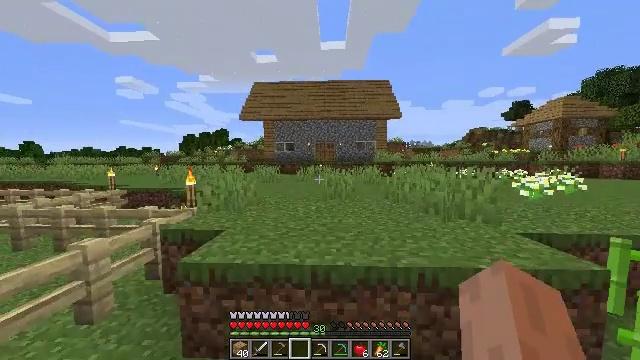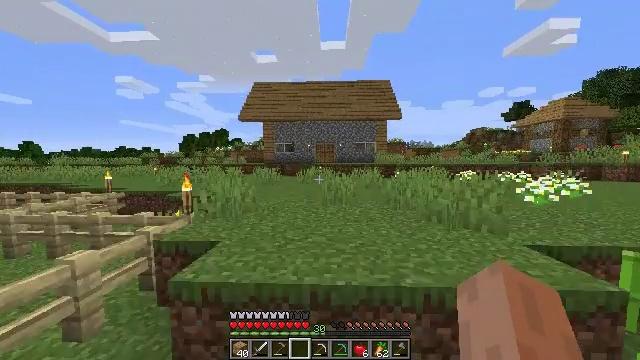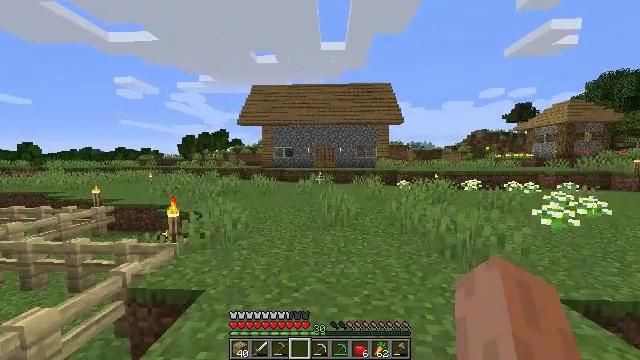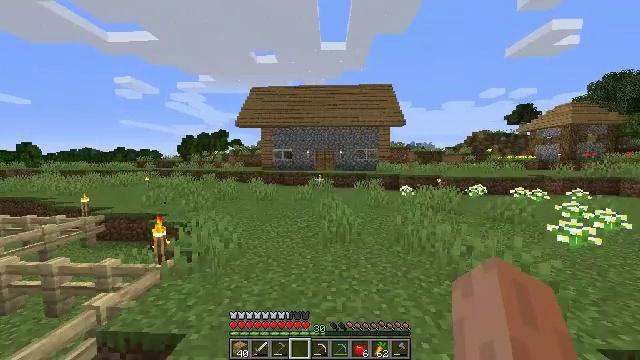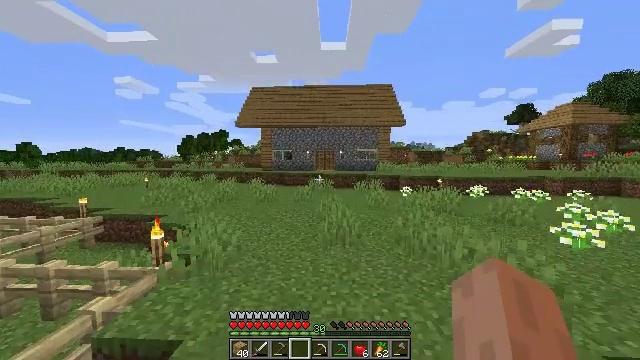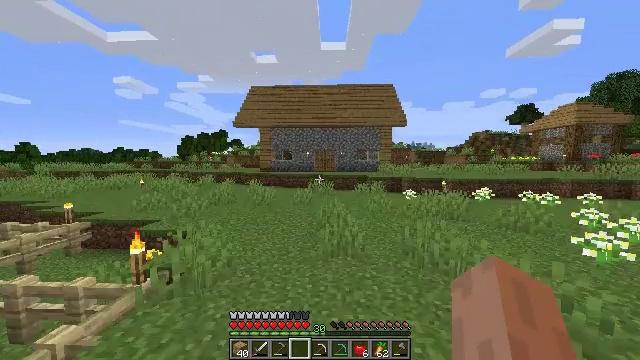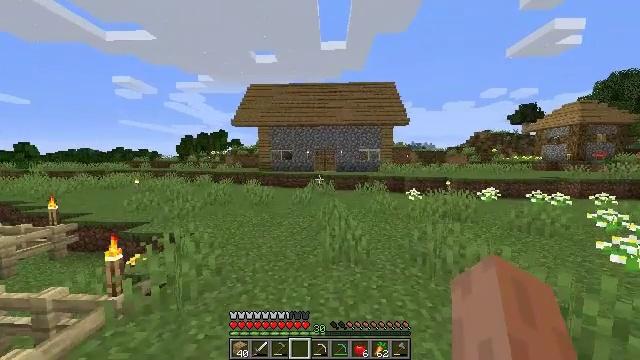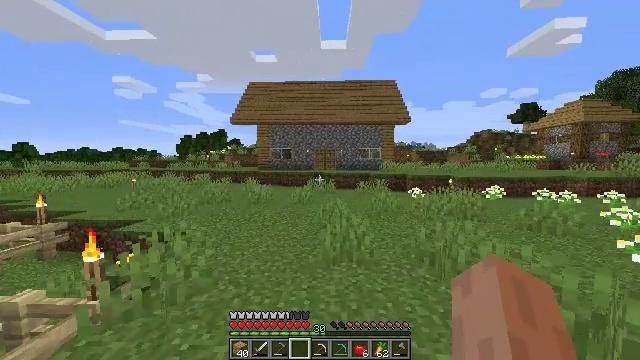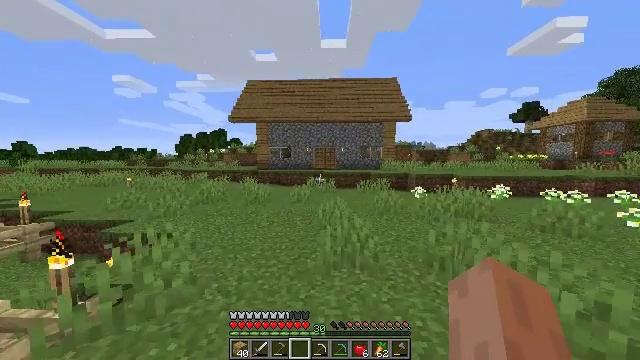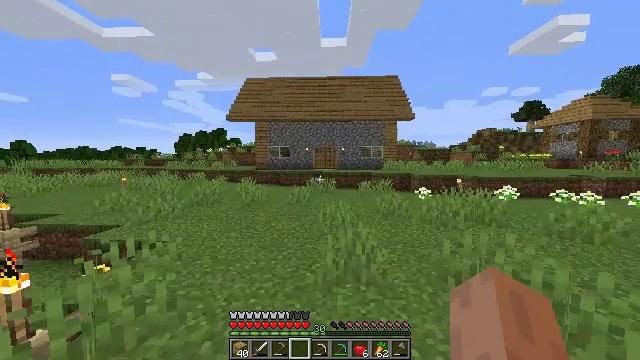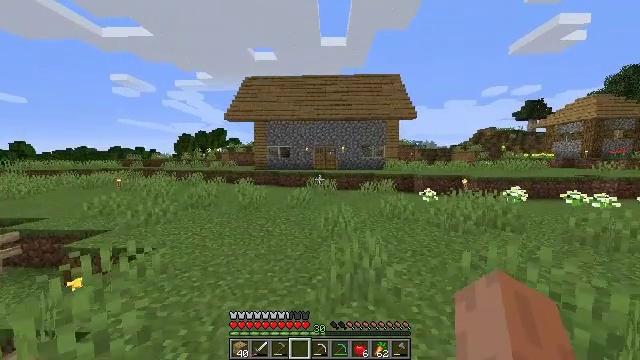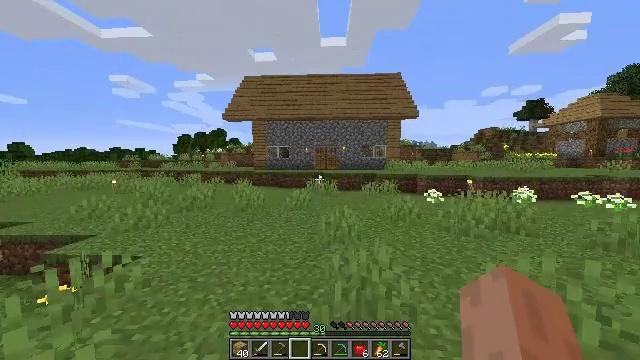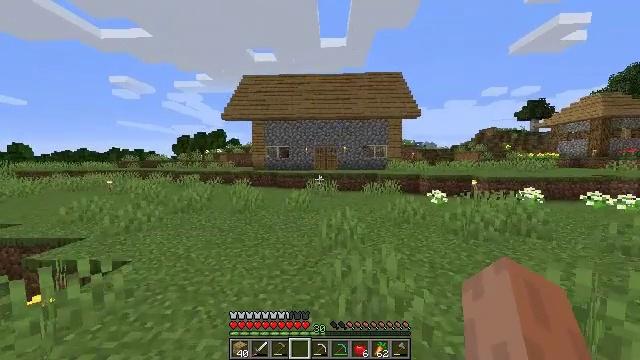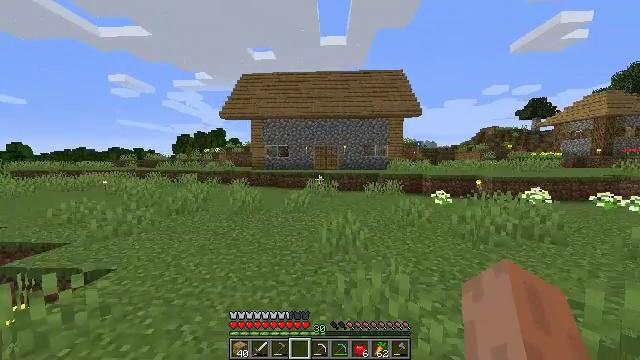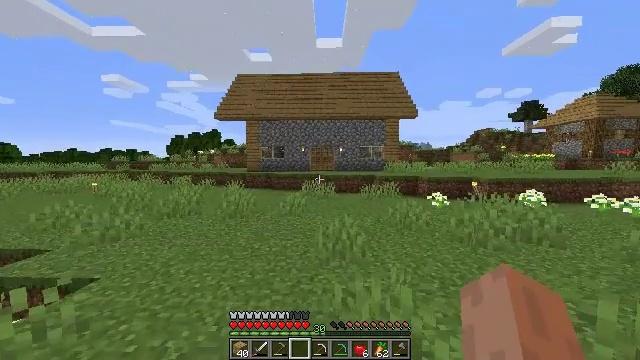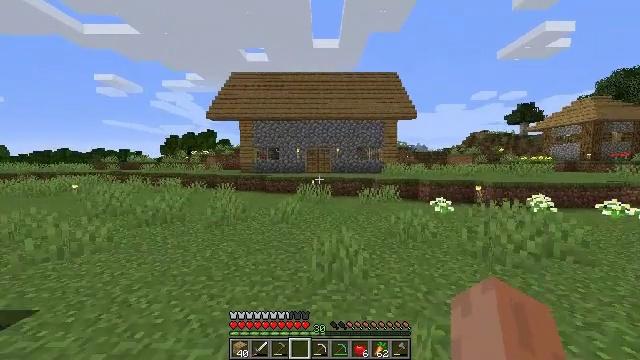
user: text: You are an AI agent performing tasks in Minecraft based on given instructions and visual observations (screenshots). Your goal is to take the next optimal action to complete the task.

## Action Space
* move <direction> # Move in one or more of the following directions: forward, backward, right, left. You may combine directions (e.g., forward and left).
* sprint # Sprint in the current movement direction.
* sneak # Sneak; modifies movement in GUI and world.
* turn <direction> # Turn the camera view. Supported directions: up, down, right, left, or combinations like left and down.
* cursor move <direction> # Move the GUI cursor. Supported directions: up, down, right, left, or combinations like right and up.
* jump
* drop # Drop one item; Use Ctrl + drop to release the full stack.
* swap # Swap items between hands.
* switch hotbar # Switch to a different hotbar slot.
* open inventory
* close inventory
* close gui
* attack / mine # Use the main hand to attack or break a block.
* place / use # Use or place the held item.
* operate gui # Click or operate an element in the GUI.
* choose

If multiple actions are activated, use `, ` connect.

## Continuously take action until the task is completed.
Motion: motion action
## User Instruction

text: Put your materials in the crafting grid to make an enchanting table.
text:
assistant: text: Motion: move forward, sprint, jump
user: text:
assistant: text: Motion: move forward, sprint, jump
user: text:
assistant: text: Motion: move forward, sprint, jump
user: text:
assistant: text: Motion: move forward, sprint
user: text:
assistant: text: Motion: move forward, sprint
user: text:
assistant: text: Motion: move forward, sprint
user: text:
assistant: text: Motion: move forward, sprint
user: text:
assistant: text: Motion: move forward, sprint
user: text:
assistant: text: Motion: move forward, sprint
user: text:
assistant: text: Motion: move forward, sprint
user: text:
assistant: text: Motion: move forward, sprint
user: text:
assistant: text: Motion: move forward, sprint
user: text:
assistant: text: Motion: move forward, sprint
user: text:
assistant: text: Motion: move forward, sprint, turn right
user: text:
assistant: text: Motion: move forward, sprint
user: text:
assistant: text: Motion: move forward, sprint
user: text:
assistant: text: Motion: move forward, sprint
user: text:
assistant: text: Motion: move forward, sprint
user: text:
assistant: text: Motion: move forward, sprint
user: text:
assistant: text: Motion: move forward, sprint
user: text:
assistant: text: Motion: move forward, sprint
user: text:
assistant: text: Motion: move forward, sprint
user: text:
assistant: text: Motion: move forward, sprint
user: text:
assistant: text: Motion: move forward, sprint
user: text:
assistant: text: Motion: move forward, sprint
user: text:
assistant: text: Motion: move forward, sprint
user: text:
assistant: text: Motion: move forward, sprint
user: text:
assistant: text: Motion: move forward, sprint
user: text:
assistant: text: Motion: move forward, sprint
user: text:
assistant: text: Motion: move forward, sprint